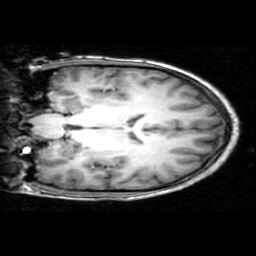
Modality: T1w
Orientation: coronal
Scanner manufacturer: ge
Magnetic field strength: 3 T
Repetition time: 0.009036 s
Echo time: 0.00184 s